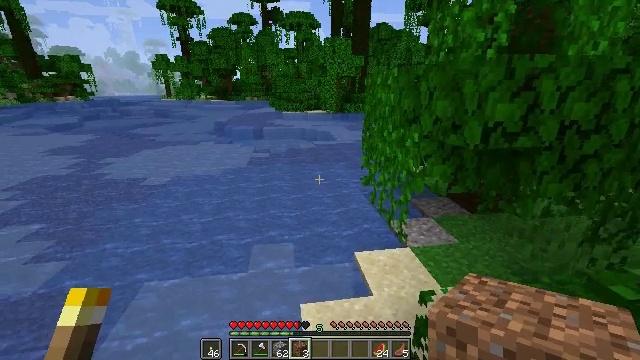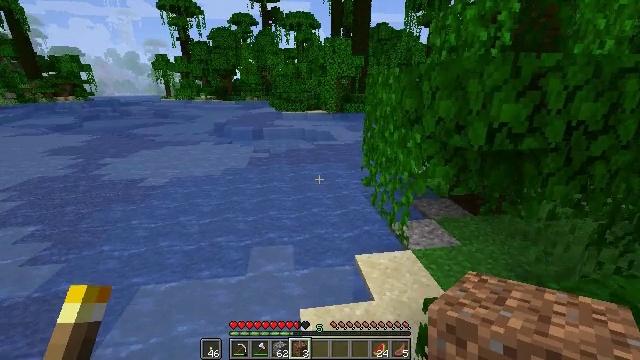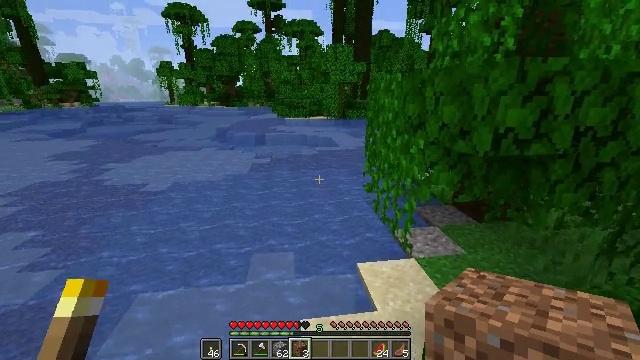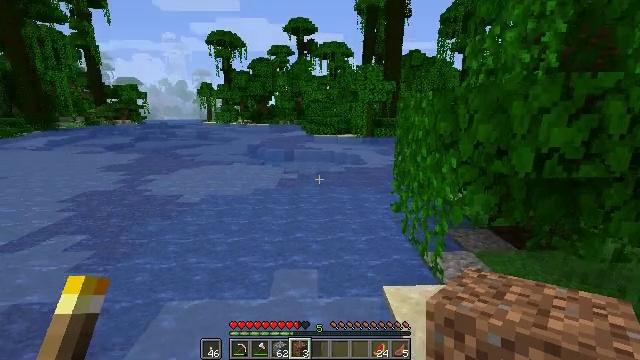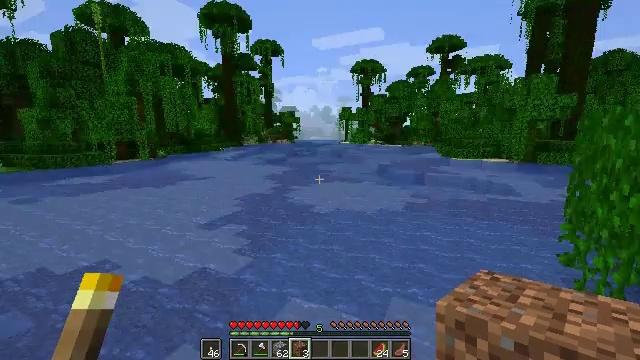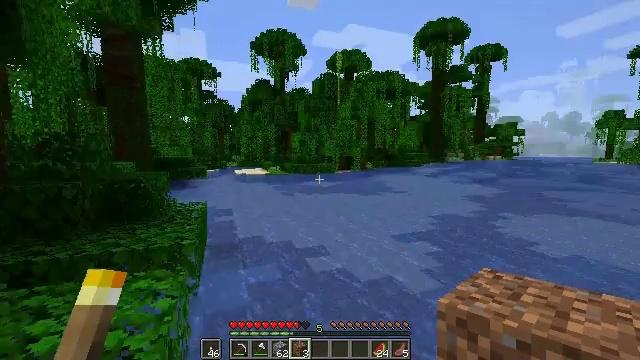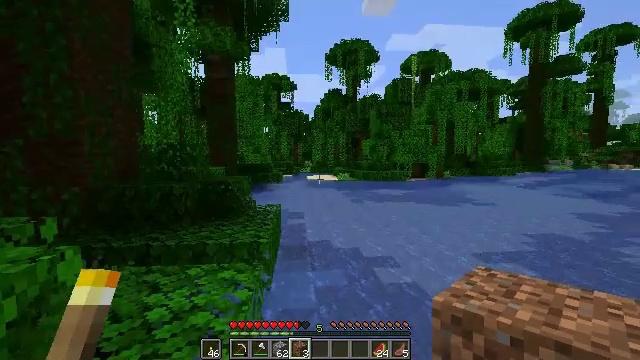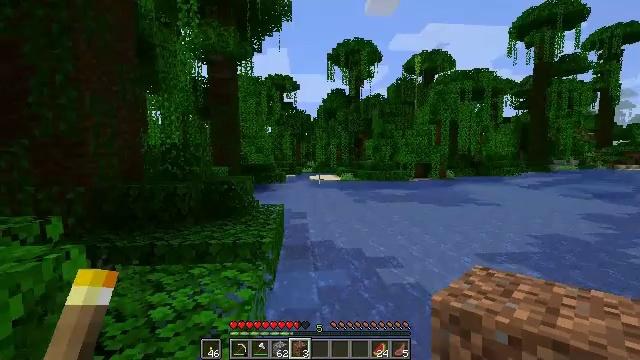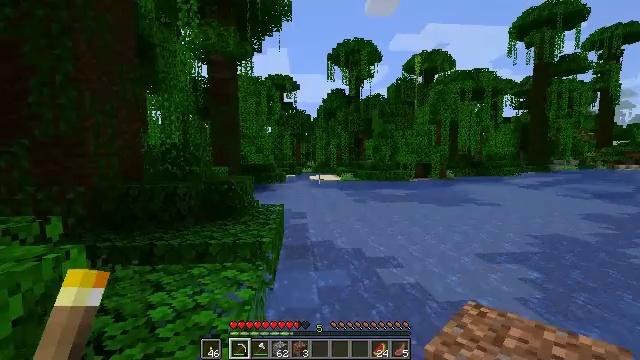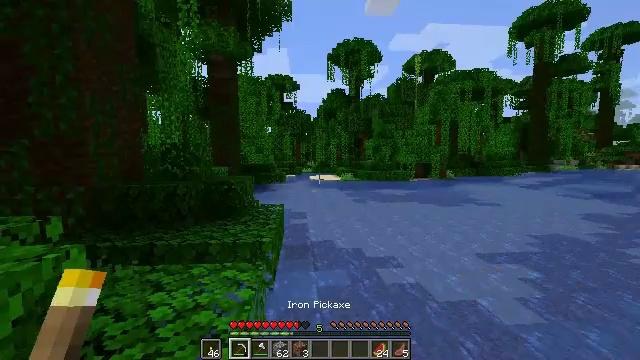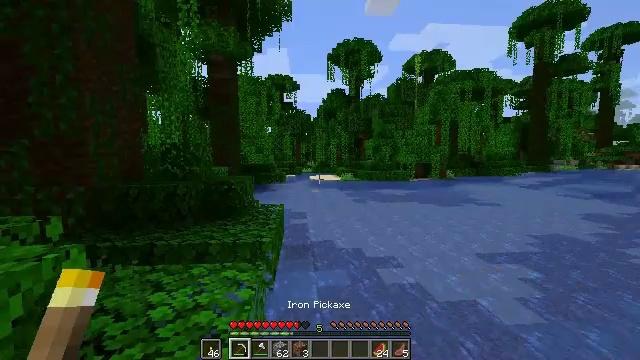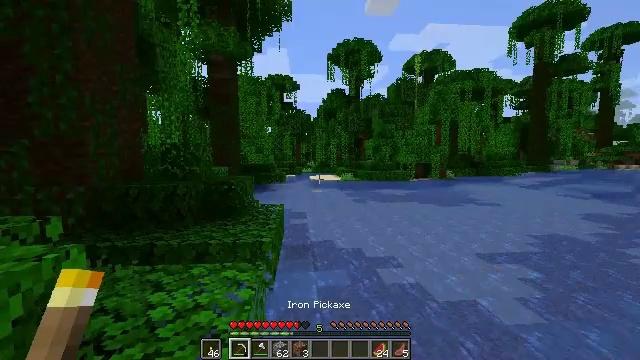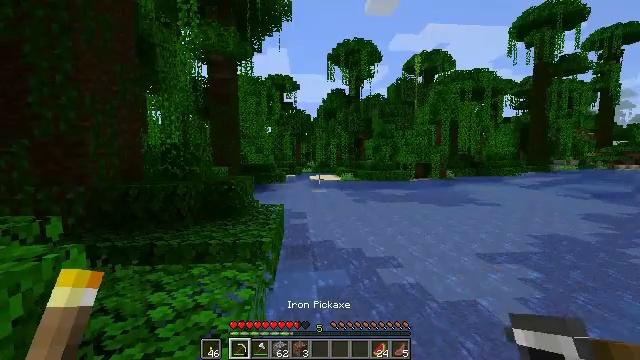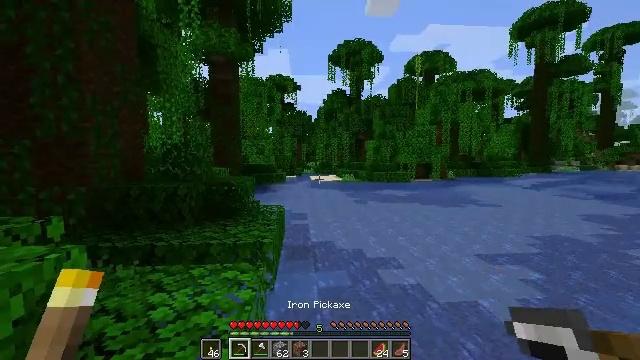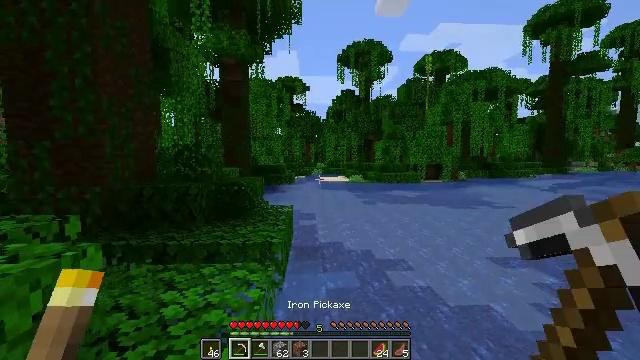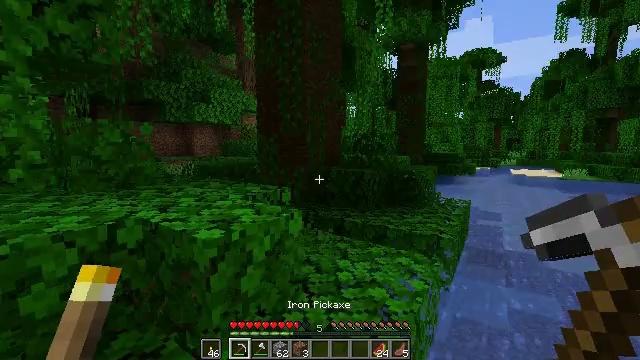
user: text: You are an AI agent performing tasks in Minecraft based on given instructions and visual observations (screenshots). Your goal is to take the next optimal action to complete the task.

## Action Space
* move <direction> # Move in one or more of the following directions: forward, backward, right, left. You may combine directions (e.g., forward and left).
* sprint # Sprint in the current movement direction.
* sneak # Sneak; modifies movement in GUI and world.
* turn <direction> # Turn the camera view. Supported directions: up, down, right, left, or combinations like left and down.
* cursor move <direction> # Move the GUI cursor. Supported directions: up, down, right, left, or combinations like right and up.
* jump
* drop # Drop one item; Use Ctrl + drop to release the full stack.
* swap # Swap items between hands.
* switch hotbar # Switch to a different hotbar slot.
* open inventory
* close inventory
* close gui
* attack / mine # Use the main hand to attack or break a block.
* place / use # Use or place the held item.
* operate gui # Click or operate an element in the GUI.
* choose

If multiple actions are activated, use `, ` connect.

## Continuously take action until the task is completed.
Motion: motion action
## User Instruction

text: Break oak leaves from the trees.
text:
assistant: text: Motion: no_op
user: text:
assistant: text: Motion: turn up
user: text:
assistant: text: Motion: turn left and up
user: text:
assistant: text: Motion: turn left and up
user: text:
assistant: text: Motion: turn left and up
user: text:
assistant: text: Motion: turn left and up
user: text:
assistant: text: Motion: no_op
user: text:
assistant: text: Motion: switch to hotbar 1
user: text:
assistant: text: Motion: switch to hotbar 1
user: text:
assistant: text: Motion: switch to hotbar 1
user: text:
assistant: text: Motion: no_op
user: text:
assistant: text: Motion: no_op
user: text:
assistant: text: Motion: no_op
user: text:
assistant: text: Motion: turn left
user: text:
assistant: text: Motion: turn left and down
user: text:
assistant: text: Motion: turn left and down
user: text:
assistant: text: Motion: move forward, sprint, turn left and up
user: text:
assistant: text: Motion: move forward, sprint, turn left and up
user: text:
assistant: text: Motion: move forward, sprint
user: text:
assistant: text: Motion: move forward, sprint
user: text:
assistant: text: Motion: move forward, sprint
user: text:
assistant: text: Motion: move forward, sprint
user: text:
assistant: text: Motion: move forward, sprint
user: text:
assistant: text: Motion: move forward, sprint
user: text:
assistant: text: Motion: move forward, sprint, jump
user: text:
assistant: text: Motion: move forward, sprint, jump
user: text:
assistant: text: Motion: move forward, sprint, jump
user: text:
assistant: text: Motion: move forward, sprint, turn left, jump
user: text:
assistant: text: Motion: move forward, sprint, turn left, jump
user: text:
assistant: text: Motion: move forward, sprint, turn left, jump